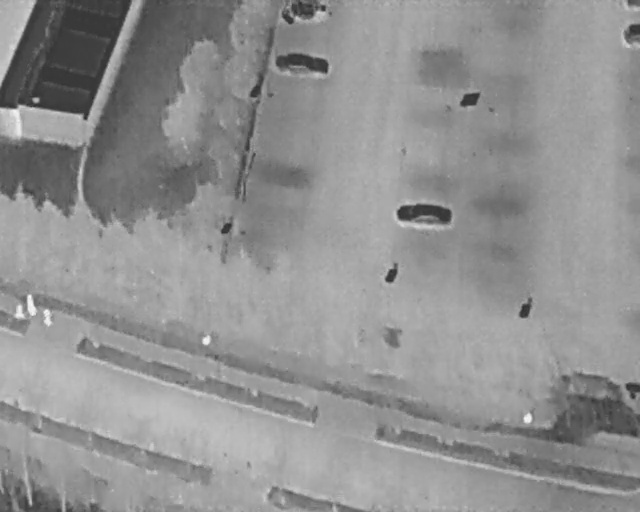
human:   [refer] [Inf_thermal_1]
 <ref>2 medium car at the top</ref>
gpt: <box>[[45, 7, 49, 18, 2], [46, -1, 50, 7, 2]]</box>

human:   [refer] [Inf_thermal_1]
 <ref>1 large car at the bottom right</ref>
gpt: <box>[[89, 69, 96, 85, 2]]</box>

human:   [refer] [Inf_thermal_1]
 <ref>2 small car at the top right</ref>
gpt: <box>[[96, 4, 100, 8, 2], [97, 0, 99, 2, 2]]</box>